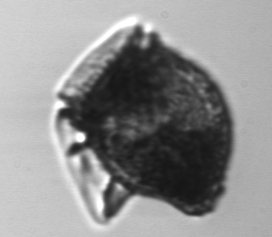
Label: Dinophysis_norvegica